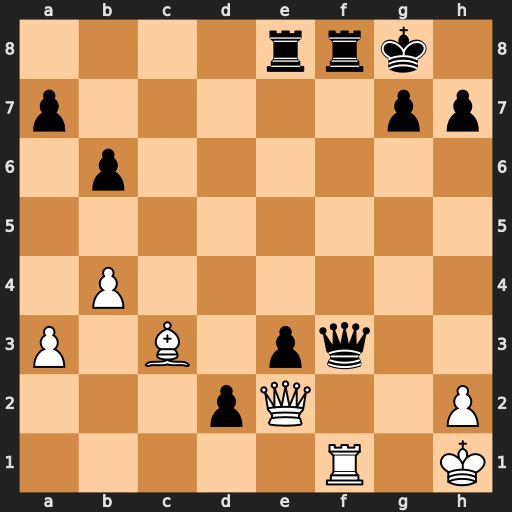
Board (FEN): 4rrk1/p5pp/1p6/8/1P6/P1B1pq2/3pQ2P/5R1K
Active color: w
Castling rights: -
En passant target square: -
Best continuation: Rxf3 Rxf3 Qxf3 Rd8 Qd1 h6 b5